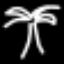
Label: palm tree